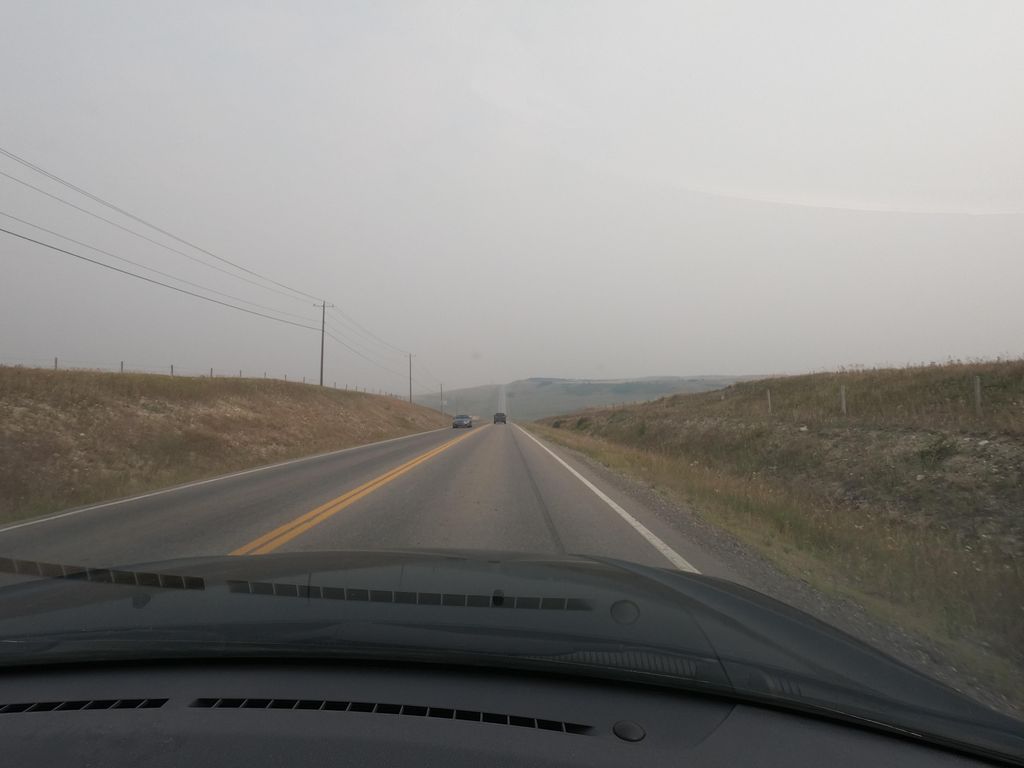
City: calgary